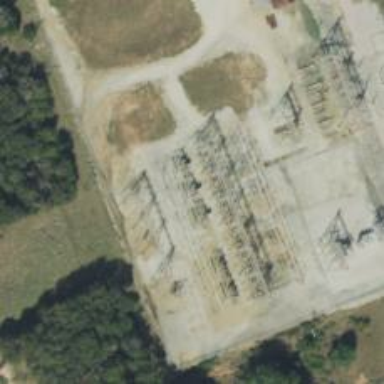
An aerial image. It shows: Switch used for power control.